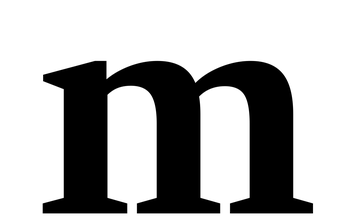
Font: LibreCaslonText_Bold